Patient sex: M
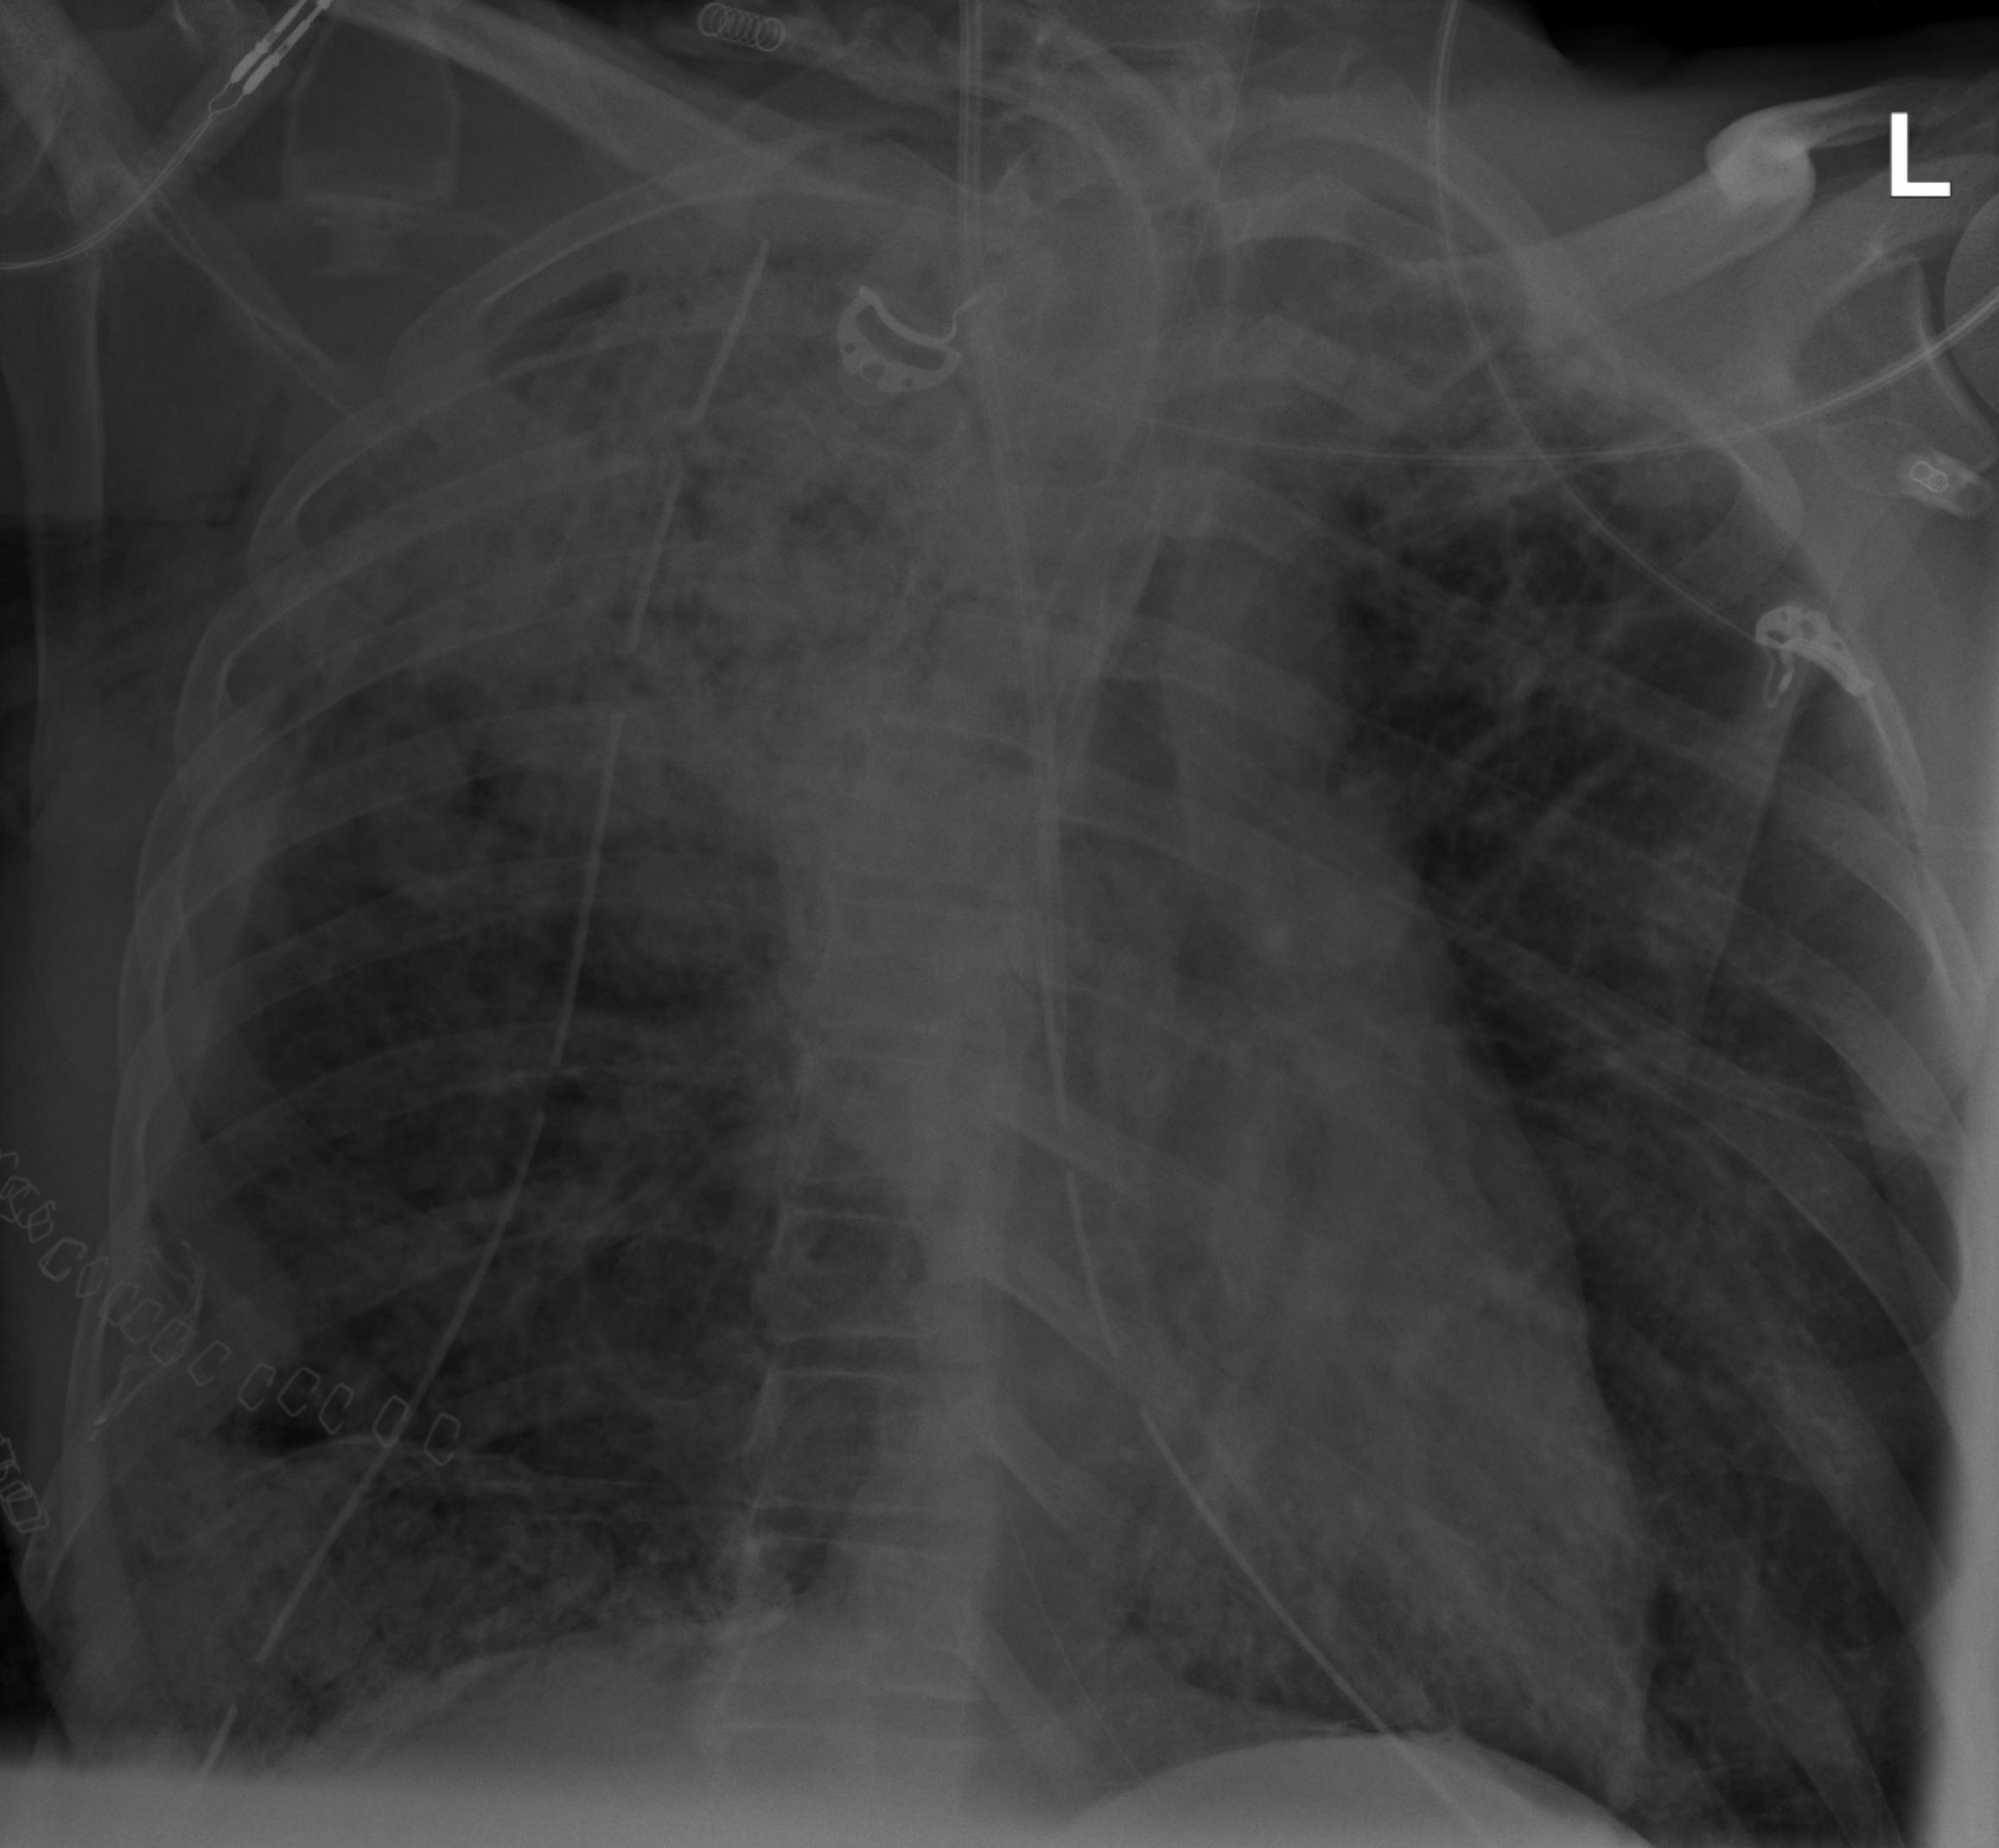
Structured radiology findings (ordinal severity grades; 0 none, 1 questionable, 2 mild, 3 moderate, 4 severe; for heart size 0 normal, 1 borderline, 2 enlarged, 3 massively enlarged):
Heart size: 0
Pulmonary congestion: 2
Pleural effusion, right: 2
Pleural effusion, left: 0
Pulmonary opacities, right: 3
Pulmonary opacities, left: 2
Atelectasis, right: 3
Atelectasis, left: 2